Interaction volume radius: 10 \u00c5
Interaction volume height: 15 \u00c5
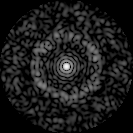
Disorder parameter: 0.8516